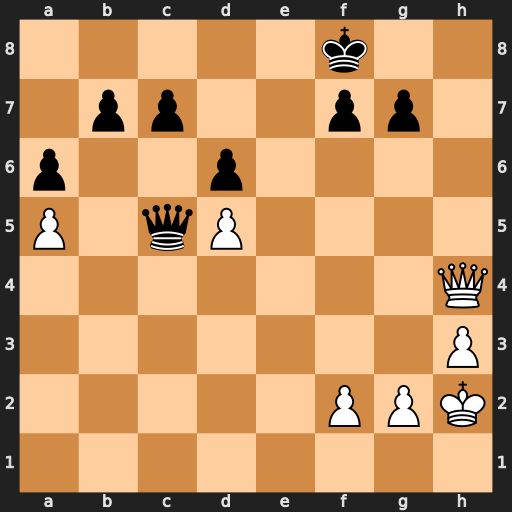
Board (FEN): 5k2/1pp2pp1/p2p4/P1qP4/7Q/7P/5PPK/8
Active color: w
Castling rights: -
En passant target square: -
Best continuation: Qd8#